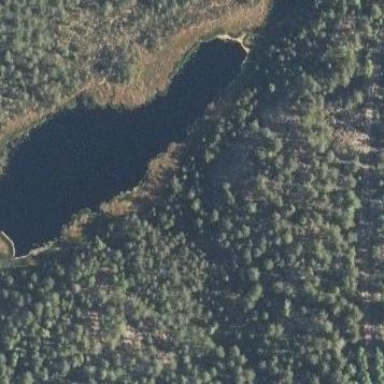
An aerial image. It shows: Lake with natural water.